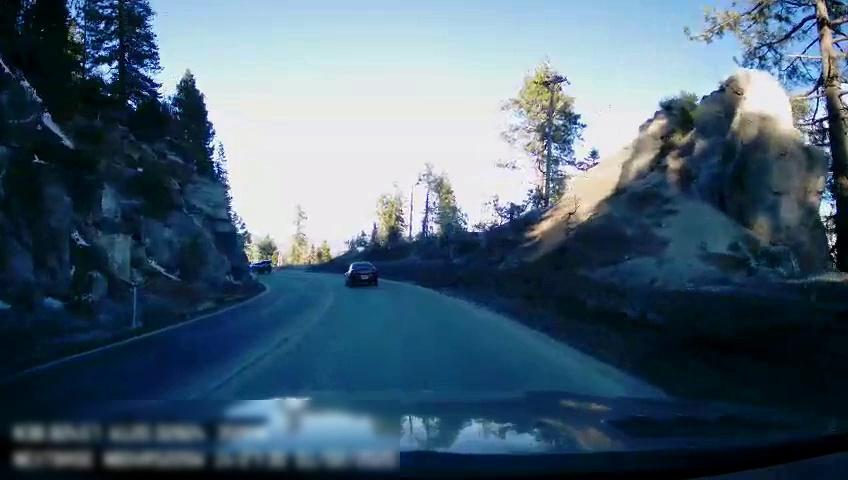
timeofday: Day
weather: Sunny
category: Drivable Space
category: Vehicles | SUV
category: Vehicles | Car
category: Lanes | Opposite Lane
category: Lanes | Opposite Lane
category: Lanes | Current Lane